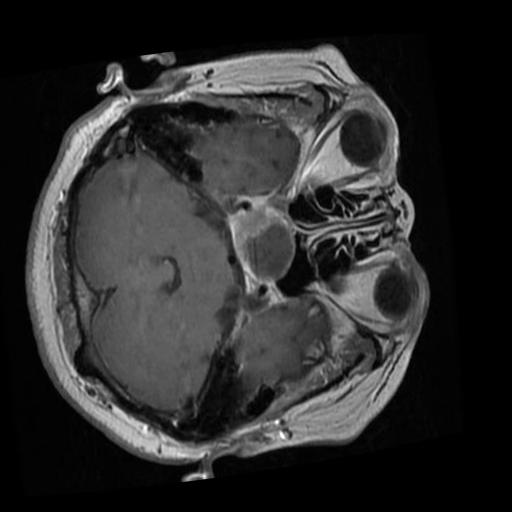
Label: brain_tumor